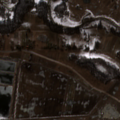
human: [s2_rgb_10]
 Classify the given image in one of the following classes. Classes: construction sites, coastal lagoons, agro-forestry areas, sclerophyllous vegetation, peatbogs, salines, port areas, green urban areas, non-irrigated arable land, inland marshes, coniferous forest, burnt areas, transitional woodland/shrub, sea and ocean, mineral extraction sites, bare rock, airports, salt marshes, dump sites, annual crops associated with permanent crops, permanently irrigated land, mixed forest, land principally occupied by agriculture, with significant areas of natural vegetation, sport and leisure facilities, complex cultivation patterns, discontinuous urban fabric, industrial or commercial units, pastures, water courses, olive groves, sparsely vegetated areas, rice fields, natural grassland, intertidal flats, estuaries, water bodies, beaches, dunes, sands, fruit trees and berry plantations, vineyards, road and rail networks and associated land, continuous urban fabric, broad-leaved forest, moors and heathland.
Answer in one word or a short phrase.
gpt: non-irrigated arable land, complex cultivation patterns, land principally occupied by agriculture, with significant areas of natural vegetation, broad-leaved forest, transitional woodland/shrub, water bodies